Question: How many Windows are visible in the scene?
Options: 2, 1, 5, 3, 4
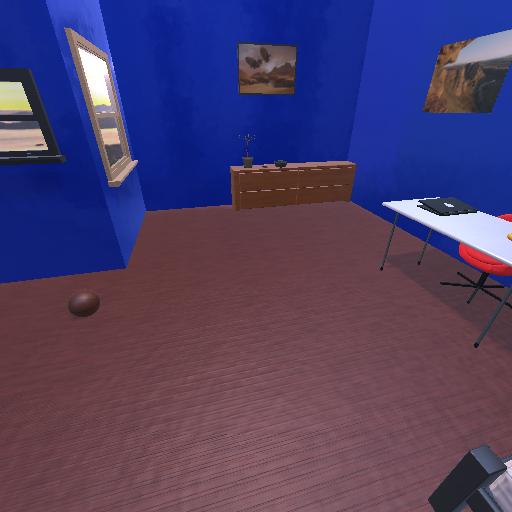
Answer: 2